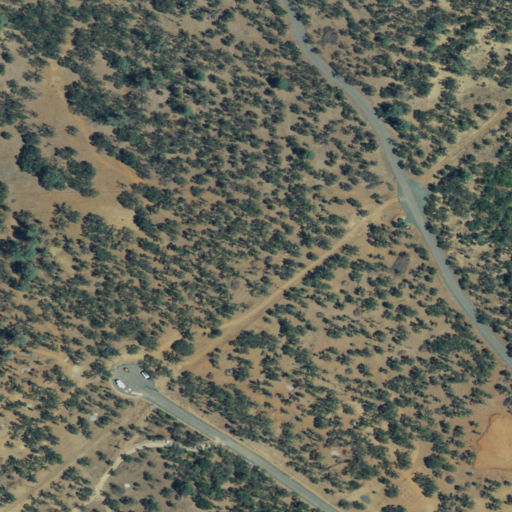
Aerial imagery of ridge(s) in California named Lee Hill containing deciduous forest, shrub, evergreen forest, open development, and grassland